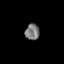
Tissue: prostate
Cell type: T cells
Senescence score: 0.7186
Nuclear area (px): 225
Mean DAPI intensity: 119.262